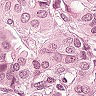
Metastatic tissue present: yes